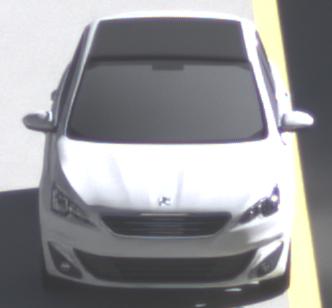
Make: Peugeot
Model: 308 VTi 82
Detailed model: 308 (II)
Model produced from: 2013/09
Model produced until: 2014/11
Doors: 5
Color: white
Road condition: dry road
Daytime: morning or afternoon
Contrast: high contrast